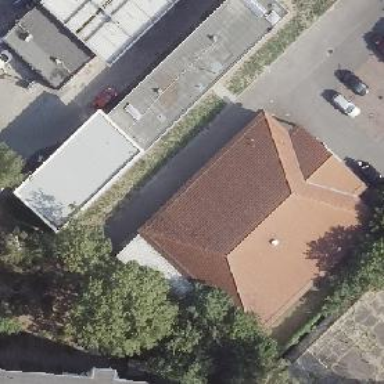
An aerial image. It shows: Car wash facility.